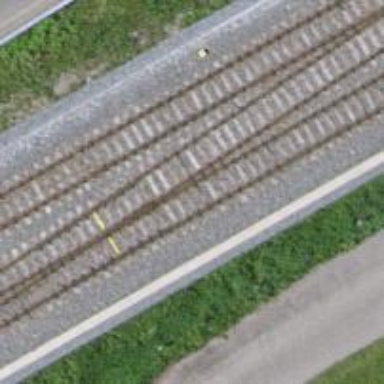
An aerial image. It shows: Single-track electrified railway with contact line.